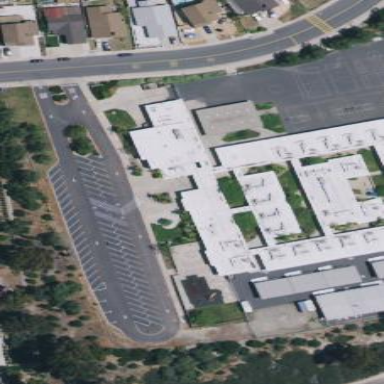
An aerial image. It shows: Educational building.